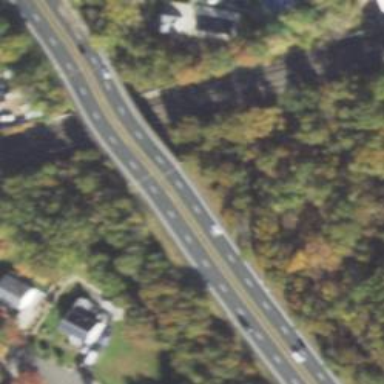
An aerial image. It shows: Bridge with asphalt surface carrying trunk highway.